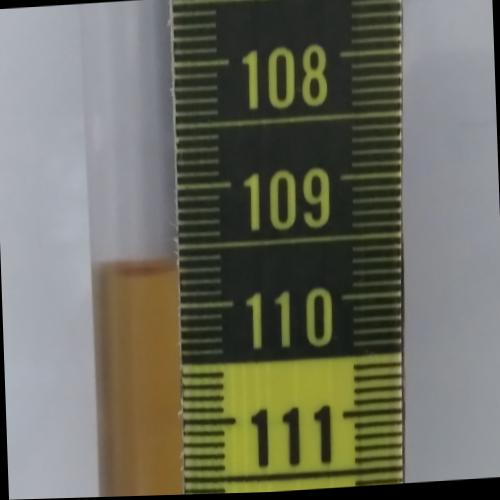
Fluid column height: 109.7 cm